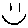
Label: smiley face